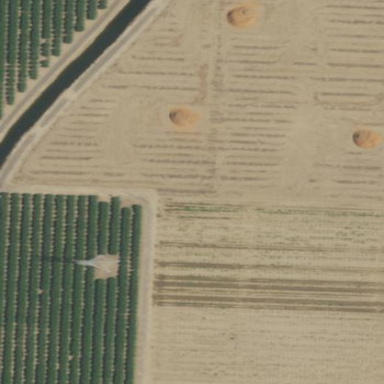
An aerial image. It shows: Orchard.